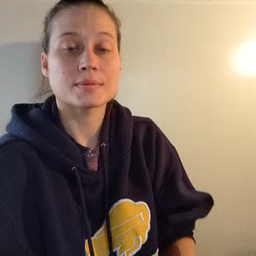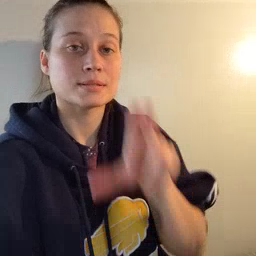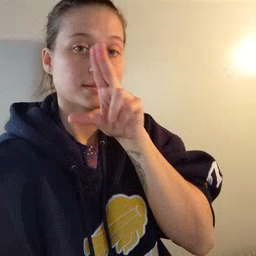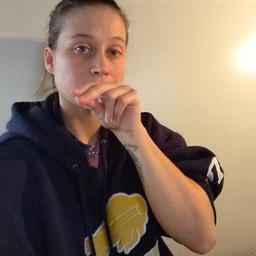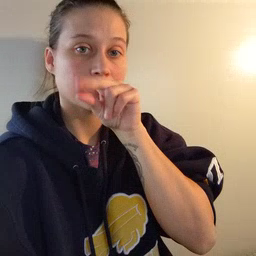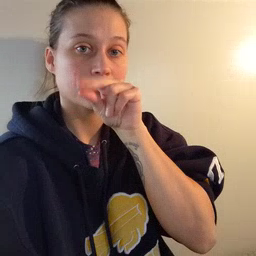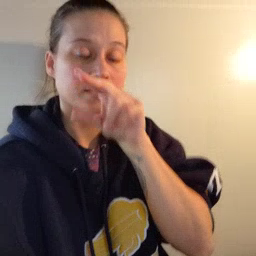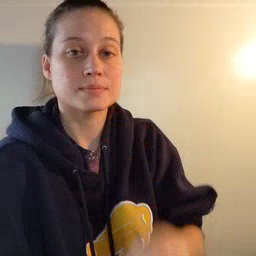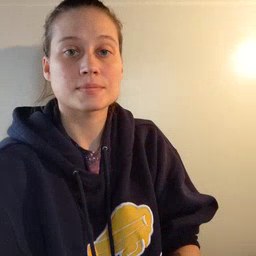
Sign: duck